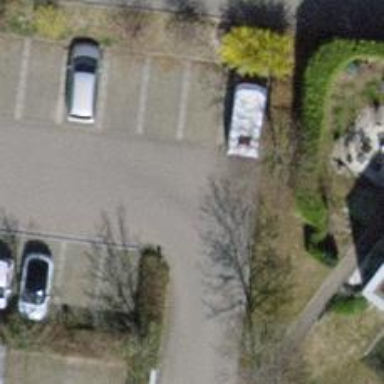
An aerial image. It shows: Asphalt parking aisle road for service vehicles.